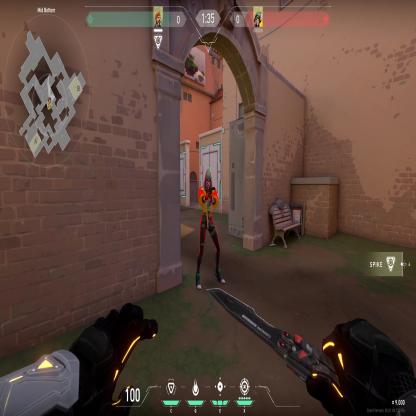
Label: enemy